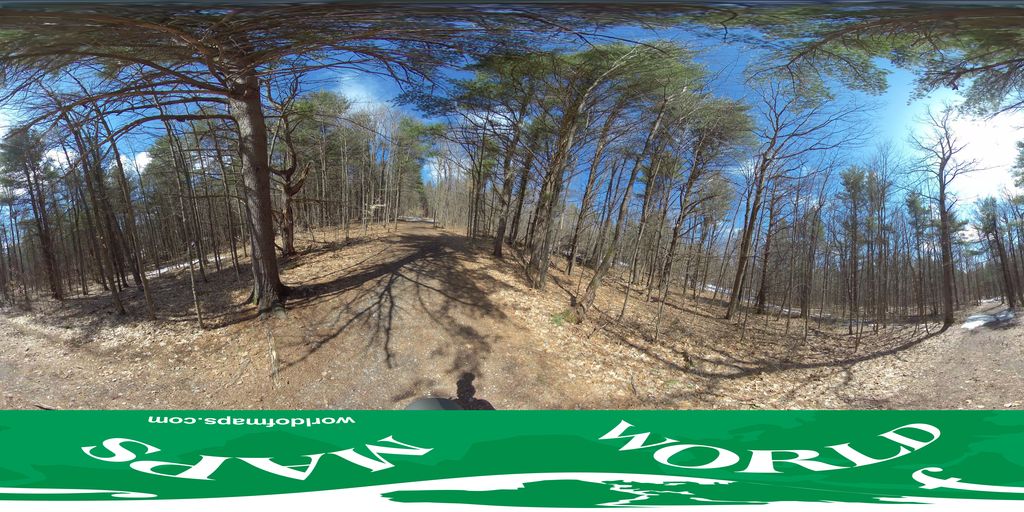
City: ottawa-gatineau